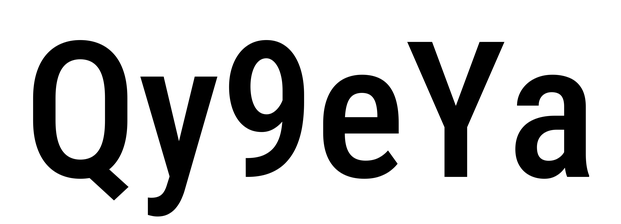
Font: Roboto_Condensed_Medium